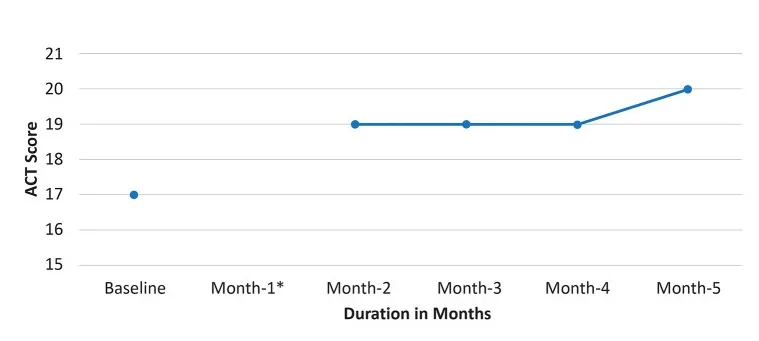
Change in ACT score after initiation of benralizumab. . ACT: Asthma control test.
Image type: chart (chart)